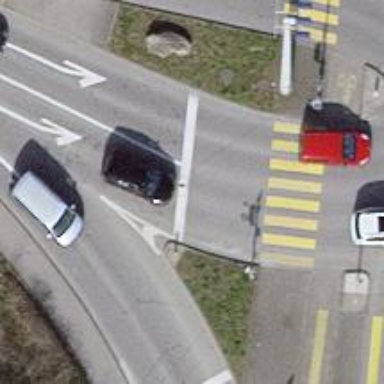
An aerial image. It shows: Road with traffic signals.